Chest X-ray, PA view. Patient: 55 years old, sex M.
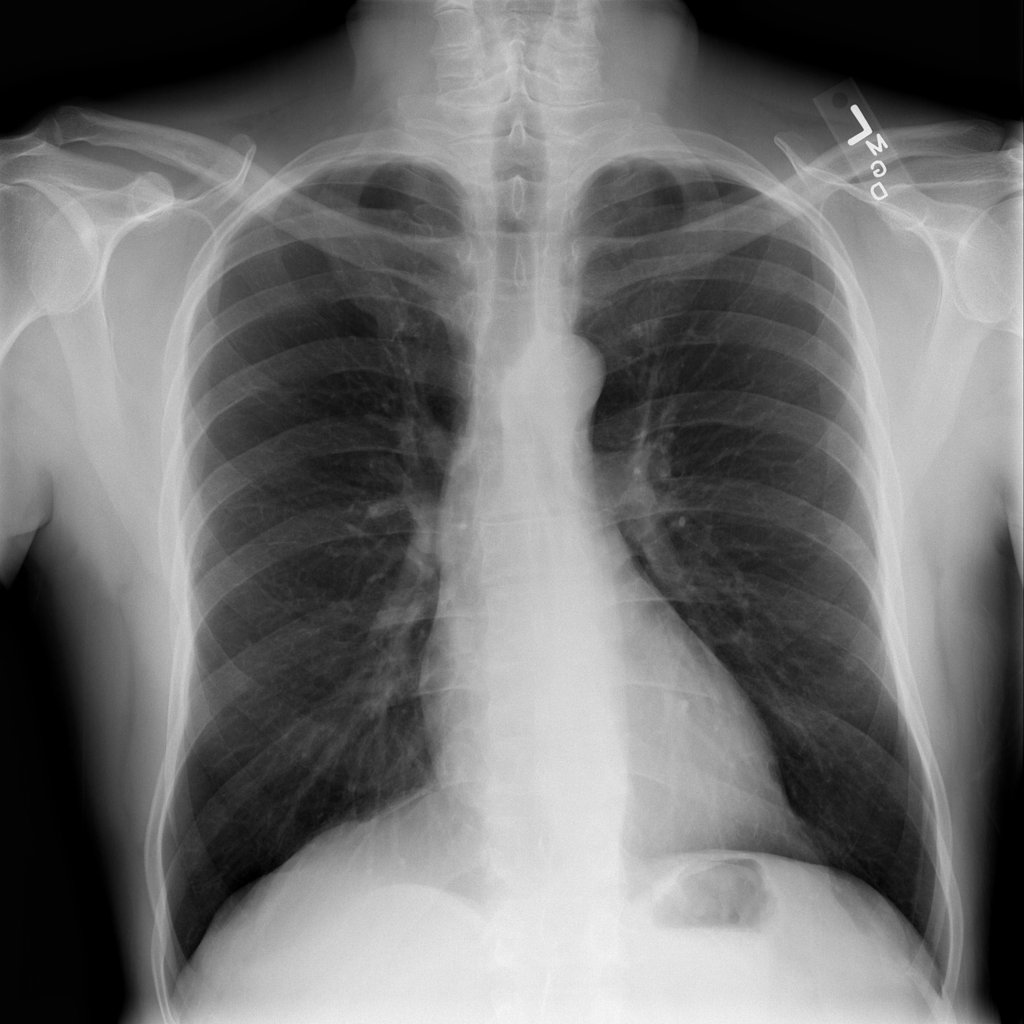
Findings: No Finding